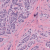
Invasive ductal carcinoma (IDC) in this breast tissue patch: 1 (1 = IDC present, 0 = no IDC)